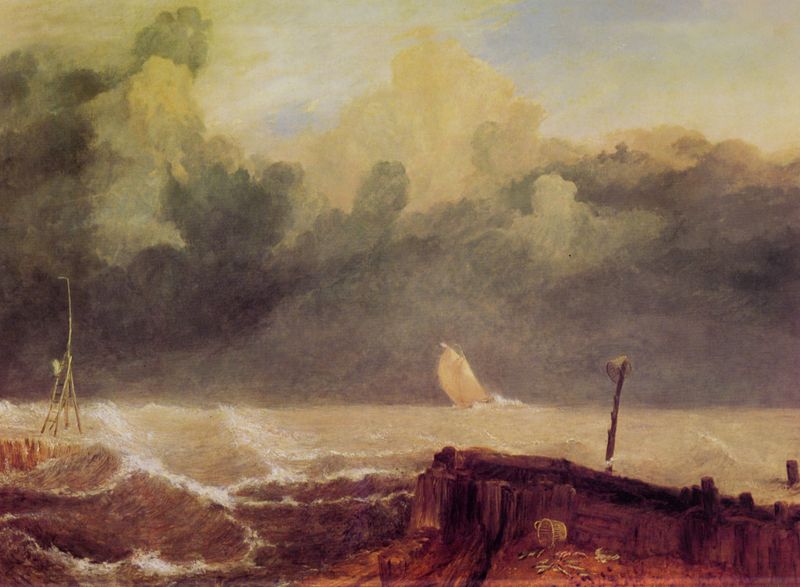
Titel: Hafen von Ruysdael
Künstler: William Turner
Standort: Yale
Institution: Yale Center for British Art, Paul Mellon Collection
Schlagwörter: baum, berg, blau, dunkel, felsen, gemälde, gewitter, himmel, meer, schatten, wasser, weiß, wolken, aquarell, bäume, fluss, gelb, grün, impressionismus, landschaft, ocker, sand, see, ufer, braun, grau, hell, holz, licht, schwarz, rot, wolke, beige, stein, steine, holland, niederlande, öl, ast, horizont, morgen, natur, stamm, strauch, wind, busch, büsche, hütte, sonne, sträucher, wald, boot, boote, stock, chaos, gischt, küste, schiff, schiffe, segel, segelboot, strand, welle, wellen, stab, fahne, flagge, mast, segelschiff, körbe, laufen, düne, fels, gipfel, kamm, klippen, mauer, farbe, violett, landschaftsmalerei, damm, hafen, kai, masten, romantik, schaum, ölgemälde, brandung, brausen, flut, gicht, leiter, not, orkan, querformat, schiffbruch, seenot, sinken, sturm, sturmflut, stürmisch, turner, untergang, unwetter, wellengang, wetter, woge, wogen, staffelei, korb, gestell, klippe, ozean, pfosten, regen, gestänge, stangen, geflecht, durchblick, riff, stürmen, gefahr, dynamik, bedrohlich, fisch, regenwolken, romantisch, lanschaft, wrack, siena, rötlich, schwaru, schaumkronen, marine, wellenkamm, holt, eimer, tempera, umgefallen, gewölk, reuse, kentern, fische, wals, garu, boje, pflock, voile, kliff, gestelle, nuage, schieflage, brechen, strandgut, romantique, panier, vague, mer, sintflut, attends, chiff, cliff, gepeitscht, hohe see, körper schwarz weiss, pirat, reusen, schaumkrone, schwarze wolken, tosende see, wellw, wiliam, wolkenband, krob, tempete, seemot, ocean, dramatische wolken, segel im sturm, wellen tosen, crique, reste, acquarelle, déchainé, wasserwolke, nwolken, maremosso